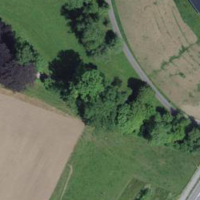
EUNIS habitat code: 24
Species observed at this site:
Rhamnus cathartica
Prunus padus